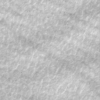
Label: not_dusty